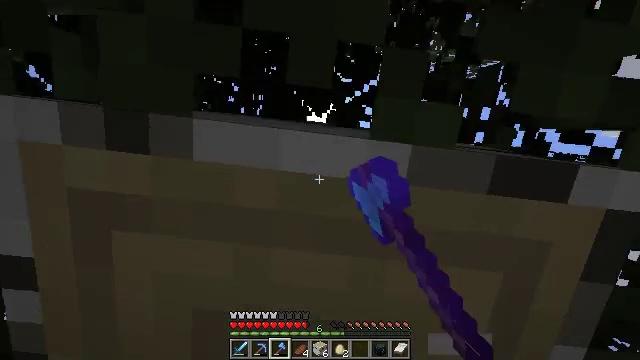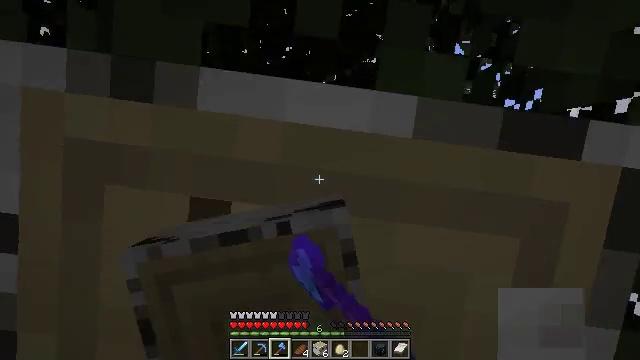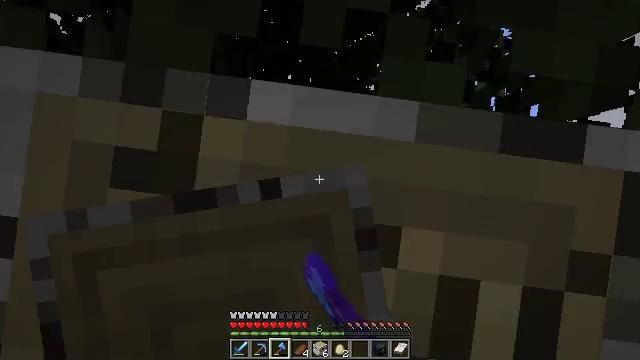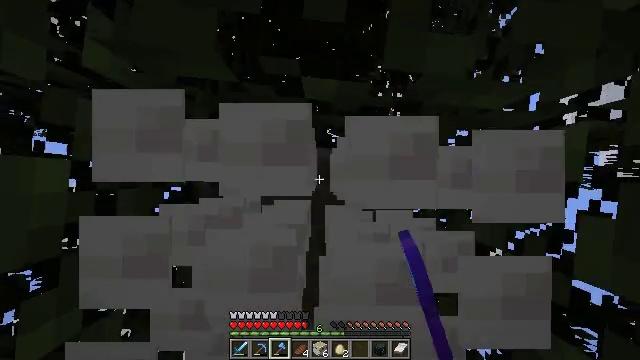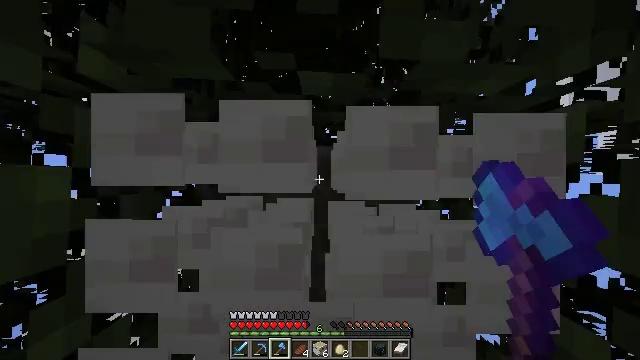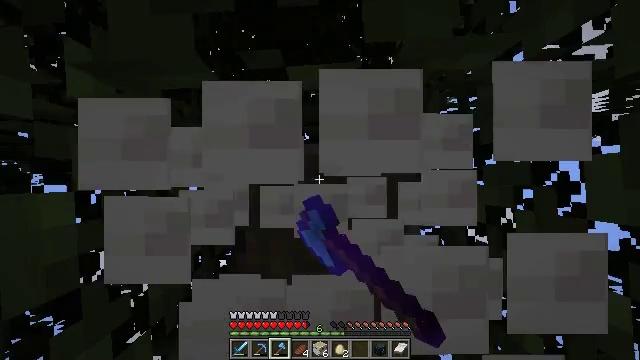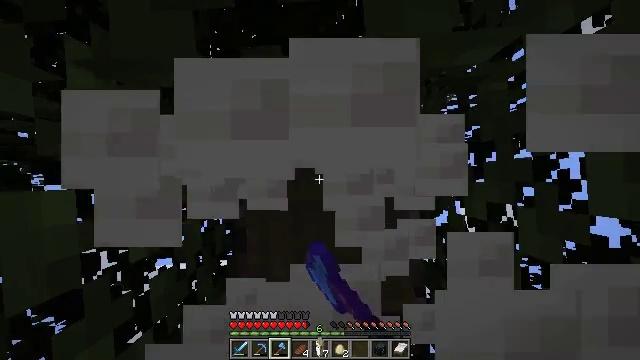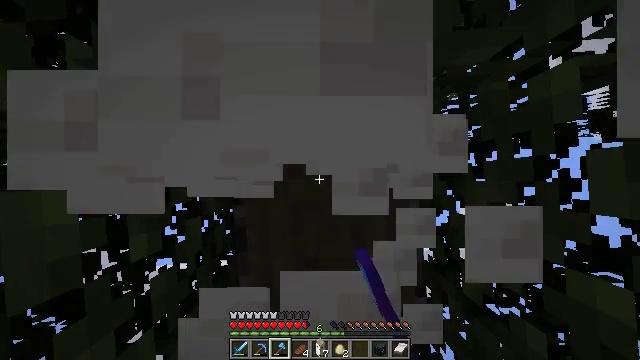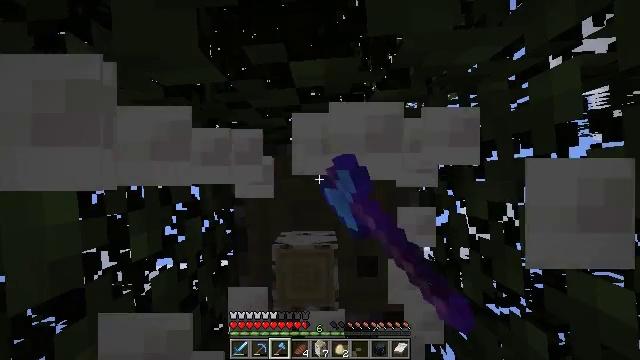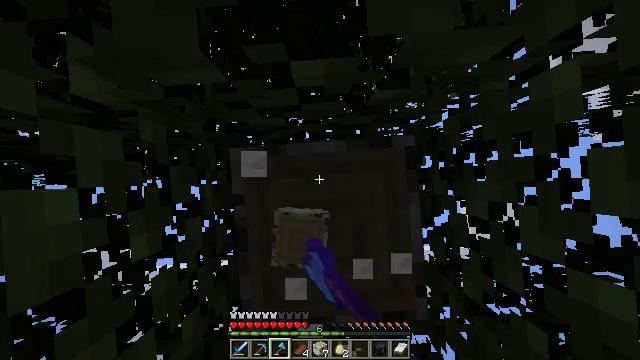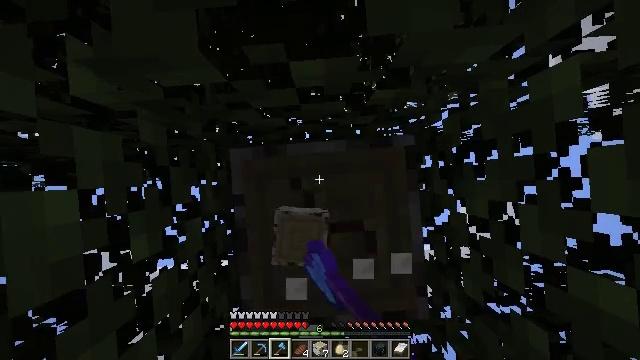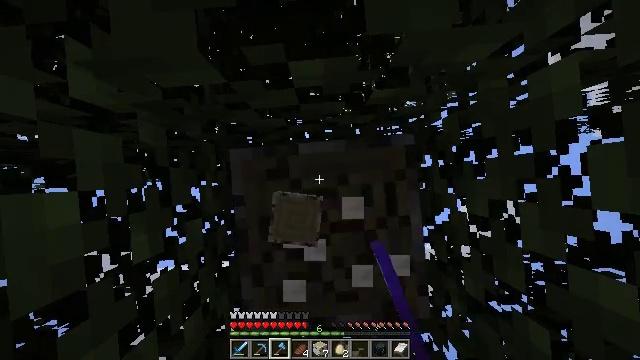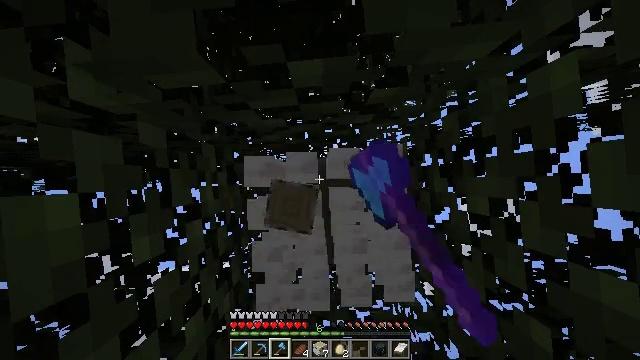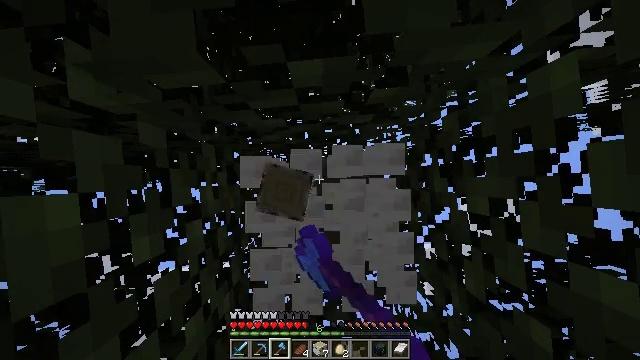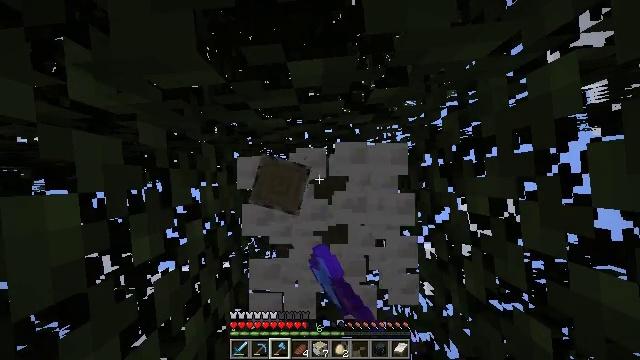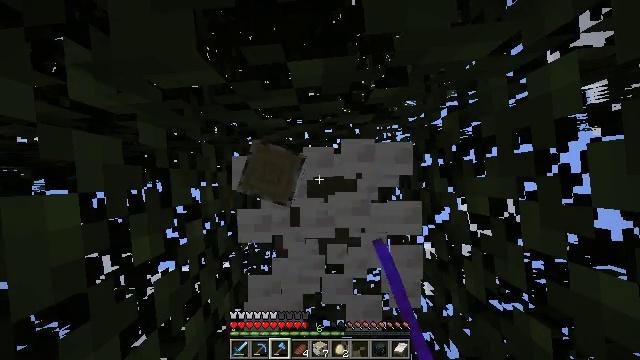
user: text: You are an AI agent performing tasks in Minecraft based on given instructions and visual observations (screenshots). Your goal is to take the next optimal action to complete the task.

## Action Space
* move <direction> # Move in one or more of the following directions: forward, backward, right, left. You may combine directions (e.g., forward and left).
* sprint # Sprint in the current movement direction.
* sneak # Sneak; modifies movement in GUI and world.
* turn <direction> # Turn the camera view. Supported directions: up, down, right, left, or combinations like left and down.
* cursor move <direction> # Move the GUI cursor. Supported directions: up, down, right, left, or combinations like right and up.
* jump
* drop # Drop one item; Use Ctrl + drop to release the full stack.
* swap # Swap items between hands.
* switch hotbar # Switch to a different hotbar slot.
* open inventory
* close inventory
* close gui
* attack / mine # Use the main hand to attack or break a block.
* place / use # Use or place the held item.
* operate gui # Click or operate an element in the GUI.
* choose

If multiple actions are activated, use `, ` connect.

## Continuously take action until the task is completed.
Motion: motion action
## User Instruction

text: Use your axe to get birch logs.
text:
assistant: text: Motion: turn up, attack / mine
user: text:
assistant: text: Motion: turn up, attack / mine
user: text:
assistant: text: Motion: turn left and up, attack / mine
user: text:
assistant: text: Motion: turn left and up, attack / mine
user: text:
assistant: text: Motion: turn left and up, attack / mine
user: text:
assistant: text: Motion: attack / mine
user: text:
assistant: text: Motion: attack / mine
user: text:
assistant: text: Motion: attack / mine
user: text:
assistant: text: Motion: attack / mine
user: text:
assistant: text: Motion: attack / mine
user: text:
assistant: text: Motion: attack / mine
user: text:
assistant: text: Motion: attack / mine
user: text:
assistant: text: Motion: attack / mine
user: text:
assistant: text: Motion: attack / mine
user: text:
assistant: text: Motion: attack / mine
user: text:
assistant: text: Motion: attack / mine
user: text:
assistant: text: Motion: attack / mine
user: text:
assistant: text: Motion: attack / mine
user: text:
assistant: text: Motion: attack / mine
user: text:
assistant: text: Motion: attack / mine
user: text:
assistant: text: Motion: attack / mine
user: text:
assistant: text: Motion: attack / mine
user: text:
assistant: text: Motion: attack / mine
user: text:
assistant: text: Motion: attack / mine
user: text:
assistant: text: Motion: attack / mine
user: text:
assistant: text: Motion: attack / mine
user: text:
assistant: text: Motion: turn right and down, attack / mine
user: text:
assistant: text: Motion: turn right and down
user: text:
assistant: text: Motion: turn right and down
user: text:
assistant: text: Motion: turn right and down